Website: home-depot
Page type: delivery-shipping
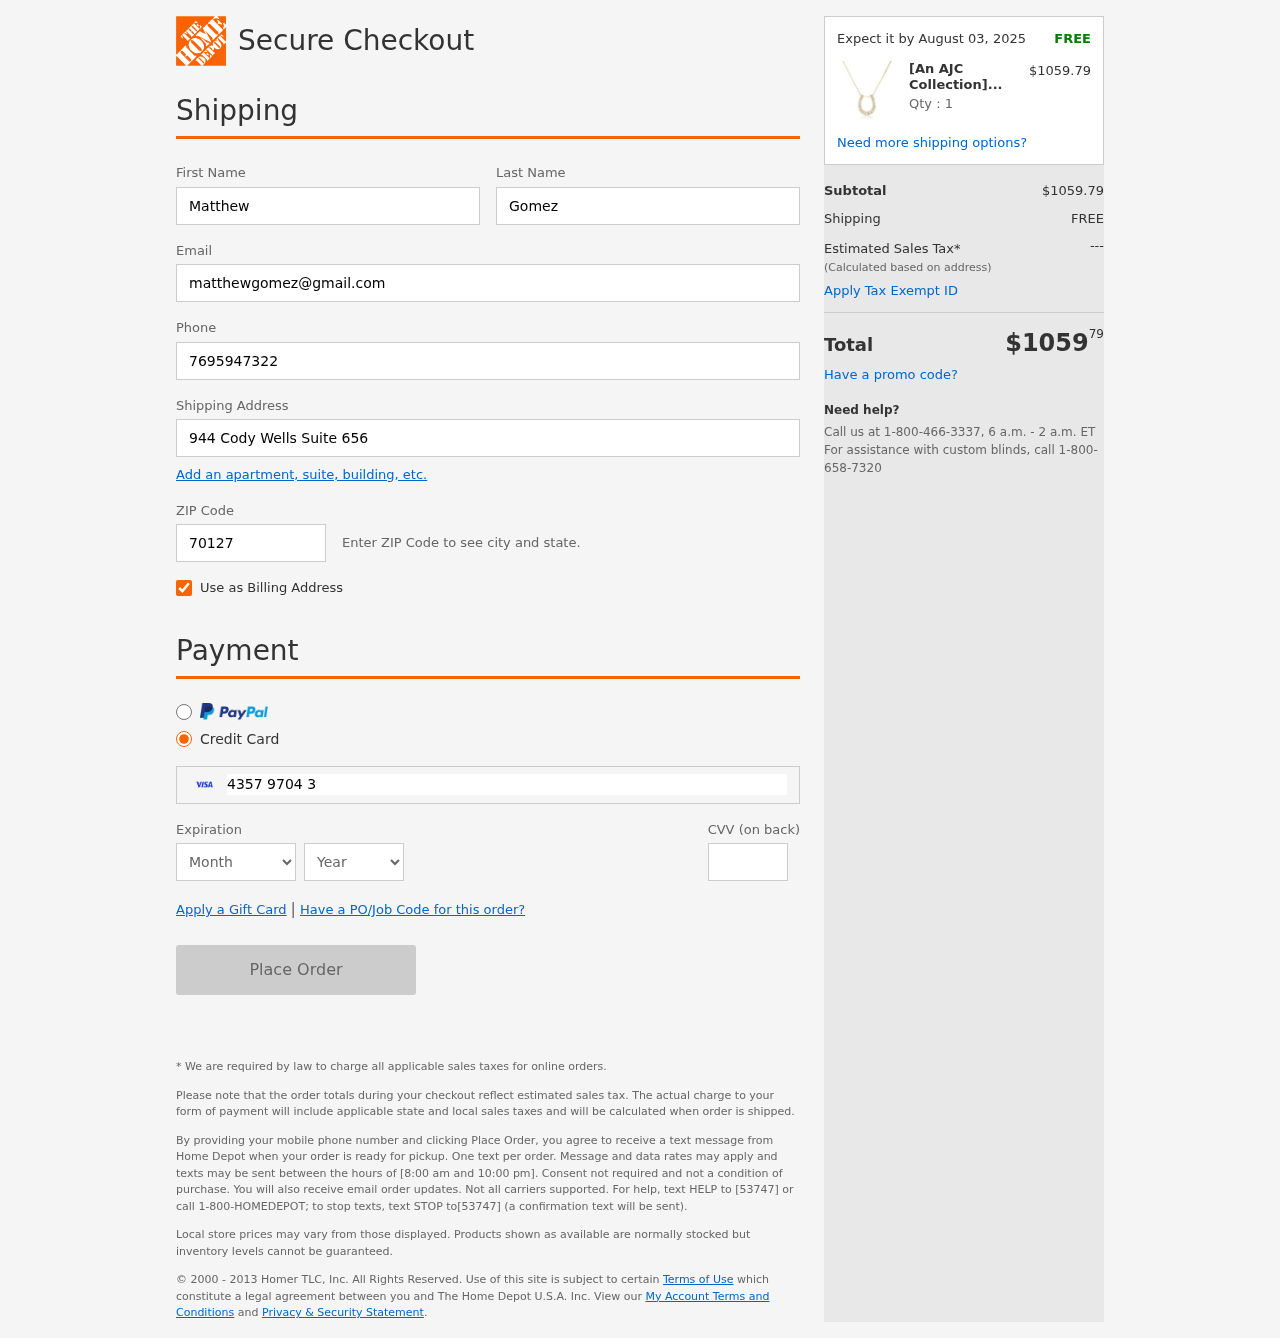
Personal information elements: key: PII_CARD_CVV
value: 344
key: PII_CARD_EXPIRY_MONTH
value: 09
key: PII_CARD_EXPIRY_YEAR
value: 27
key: PII_CARD_NUMBER
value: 4357 9704 3195 7633
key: PII_EMAIL
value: matthewgomez@gmail.com
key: PII_FIRSTNAME
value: Matthew
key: PII_LASTNAME
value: Gomez
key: PII_PHONE
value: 7695947322
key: PII_POSTCODE
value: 70127
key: PII_STREET
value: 944 Cody Wells Suite 656
Product elements: key: PRODUCT1_NAME
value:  [An AJC Collection] an AJC Collection Diamond K10 iero-go-rudonekkuresu (Total 0.20 CT) 5443 – 6813
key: PRODUCT1_PRICE
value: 1059.79
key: PRODUCT1_QUANTITY
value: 1
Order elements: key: ORDER_DELIVERY_DATE
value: Expect it by August 03, 2025
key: ORDER_SUBTOTAL
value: $1059.79
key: ORDER_SHIPPING_COST
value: FREE
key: ORDER_TOTAL
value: $105979